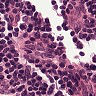
Metastatic tissue present: no